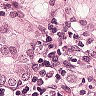
Metastatic tissue present: yes